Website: crate-barrel
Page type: receipt
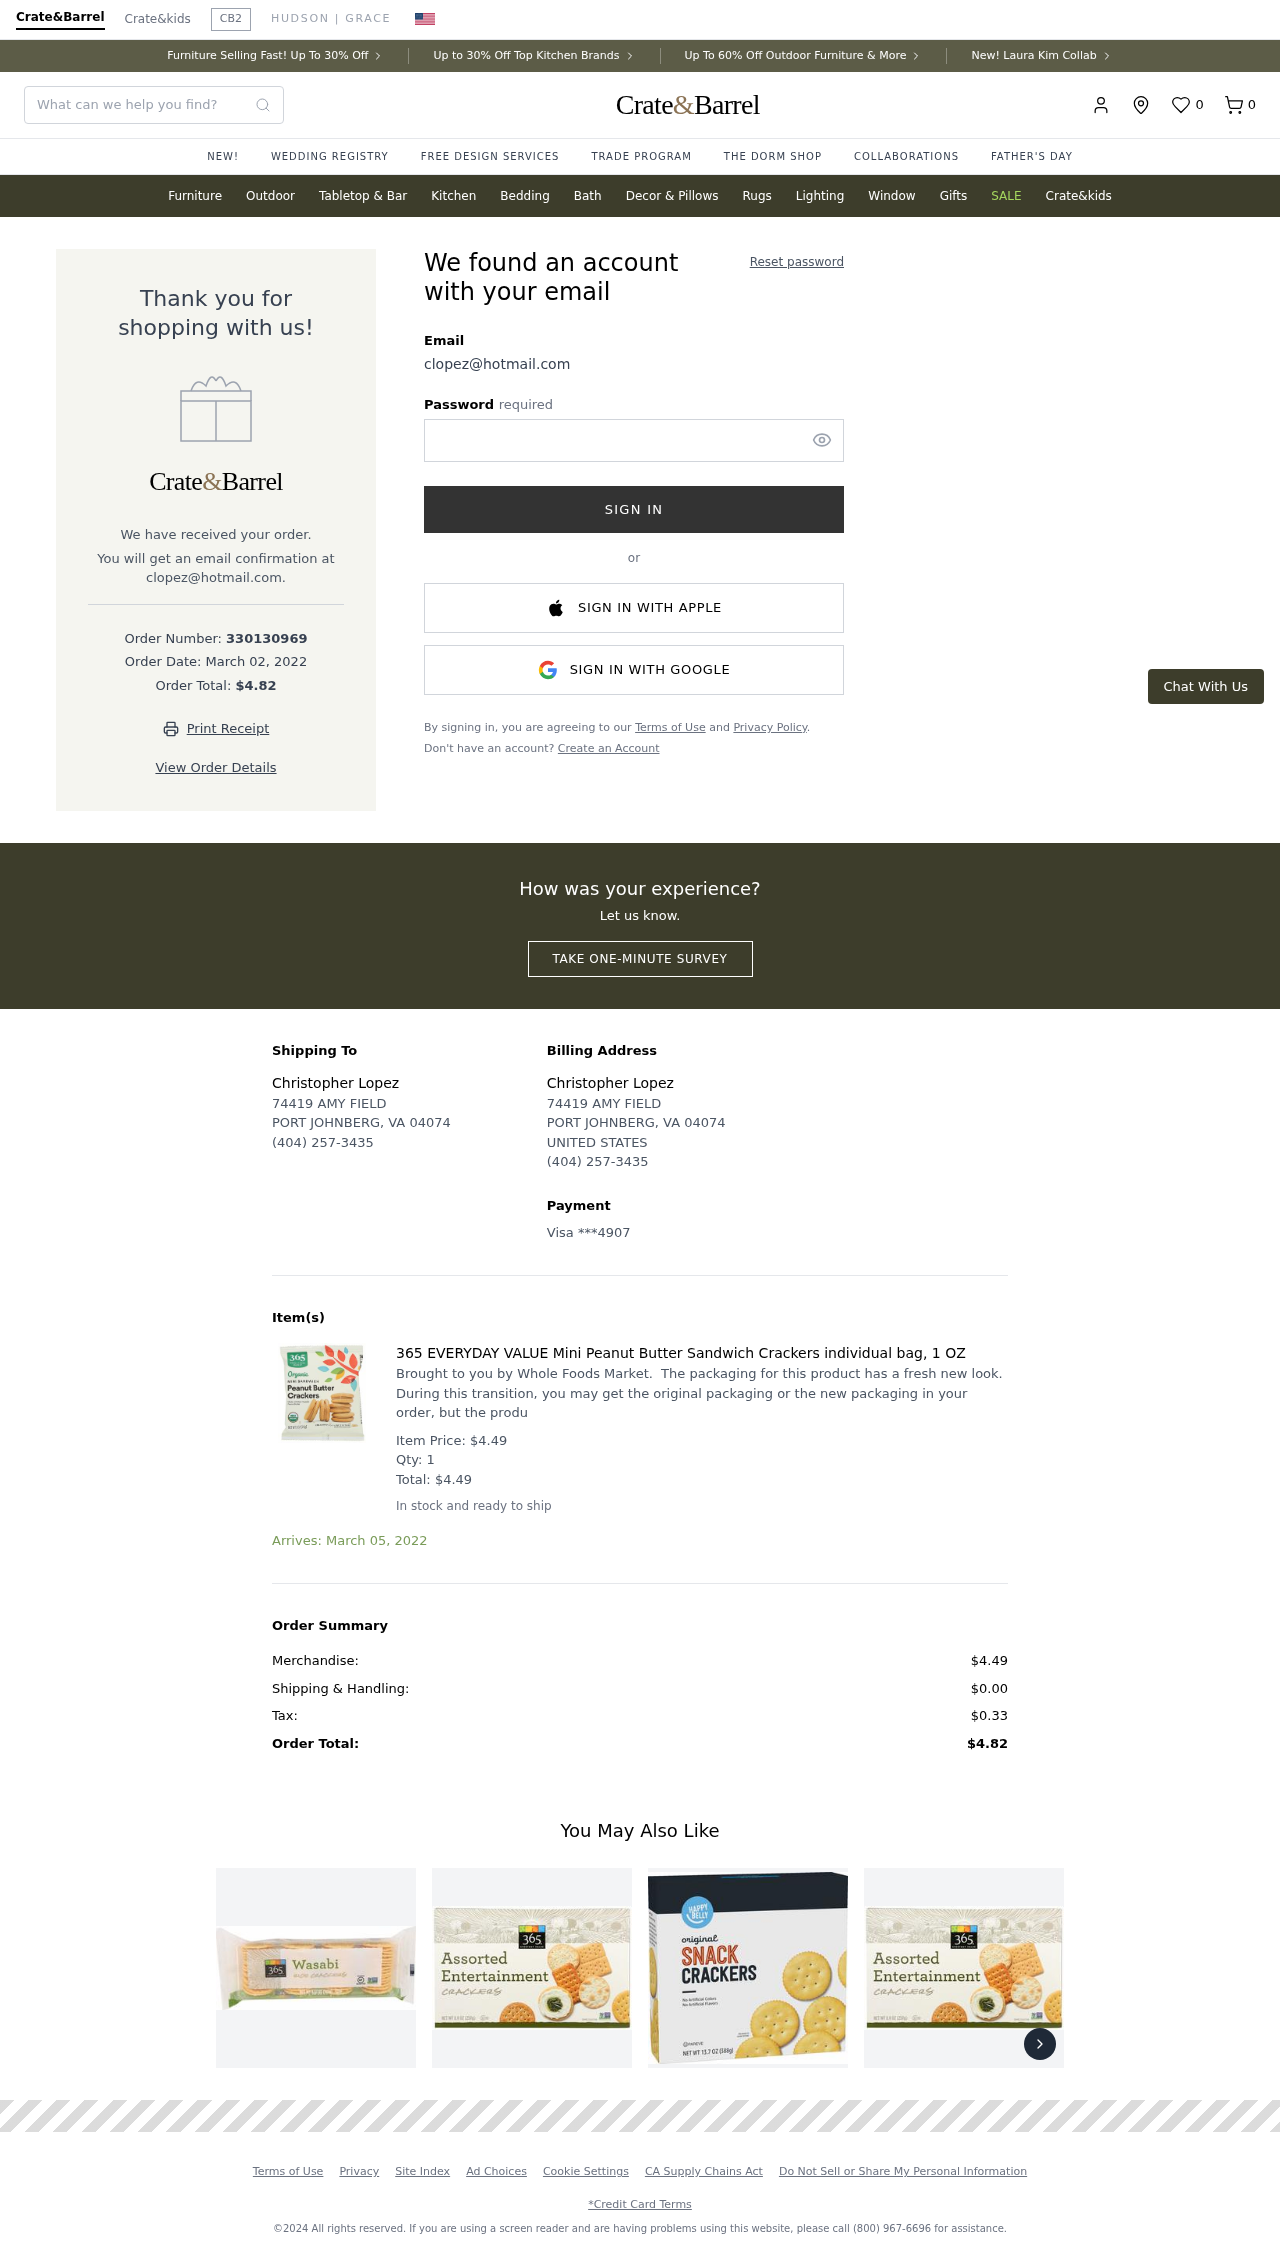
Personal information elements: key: PII_CARD_LAST4
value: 4907
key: PII_CARD_TYPE
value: Visa
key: PII_COUNTRY
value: UNITED STATES
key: PII_EMAIL
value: clopez@hotmail.com
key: PII_FULLNAME
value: Christopher Lopez
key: PII_STREET
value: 74419 AMY FIELD
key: PII_EMAIL2
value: clopez@hotmail.com
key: PII_CITY_STATE_ZIP
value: PORT JOHNBERG, VA 04074
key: PII_PHONE
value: (404) 257-3435
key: PII_FULLNAME2
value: Christopher Lopez
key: PII_STREET2
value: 74419 AMY FIELD
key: PII_POSTCODE
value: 04074
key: PII_STATE_ABBR
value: VA
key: PII_POSTCODE_FULL
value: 04074
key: PII_POSTCODE_NUMERIC
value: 4074
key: PII_PHONE2
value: (404) 257-3435
Product elements: key: PRODUCT1_DESC
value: Brought to you by Whole Foods Market.  The packaging for this product has a fresh new look. During this transition, you may get the original packaging or the new packaging in your order, but the produ
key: PRODUCT1_NAME
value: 365 EVERYDAY VALUE Mini Peanut Butter Sandwich Crackers individual bag, 1 OZ
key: PRODUCT1_PRICE
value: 4.49
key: PRODUCT1_QUANTITY
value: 1
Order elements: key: ORDER_NUM_ITEMS
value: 0
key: ORDER_ID
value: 330130969
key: ORDER_DATE
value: March 02, 2022
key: ORDER_TOTAL
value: $4.82
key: ORDER_ITEM_TOTAL
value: $4.49
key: ORDER_DELIVERY_DATE
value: Arrives: March 05, 2022
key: ORDER_SUBTOTAL
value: $4.49
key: ORDER_SHIPPING_COST
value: $0.00
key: ORDER_TAX
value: $0.33
Search elements: key: HEADER_SEARCH
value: What can we help you find?
Other elements: key: FAVORITES_COUNT
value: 0